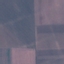
Land use / land cover class: AnnualCrop